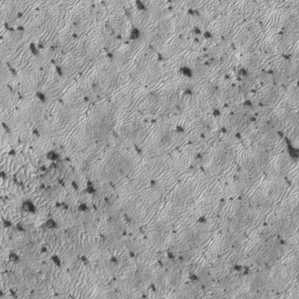
Label: frost